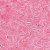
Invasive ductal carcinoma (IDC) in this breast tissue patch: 0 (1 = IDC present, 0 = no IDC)